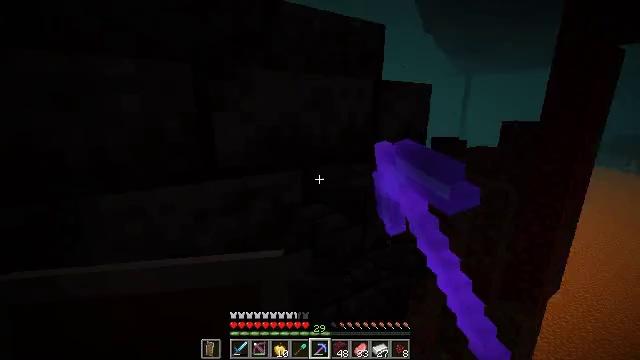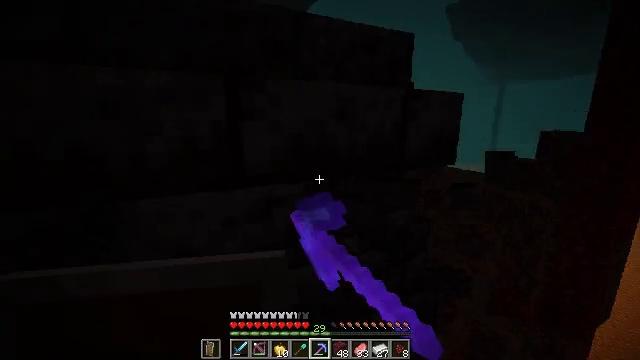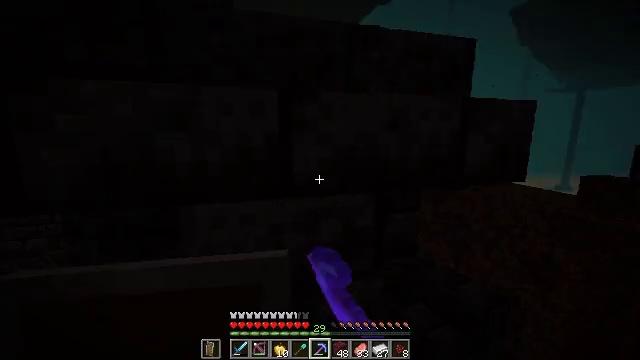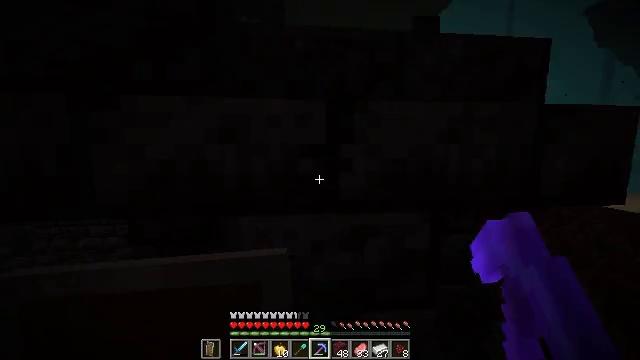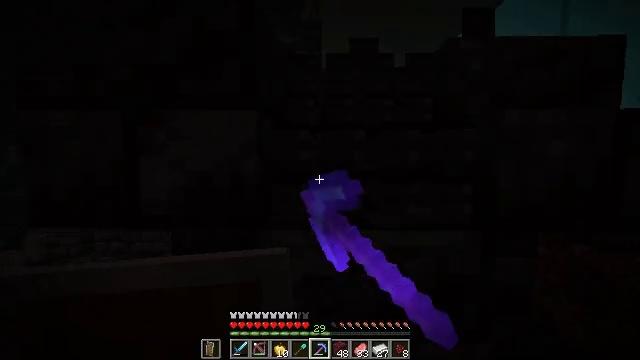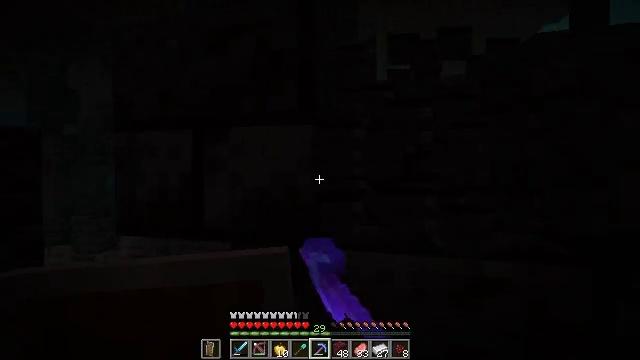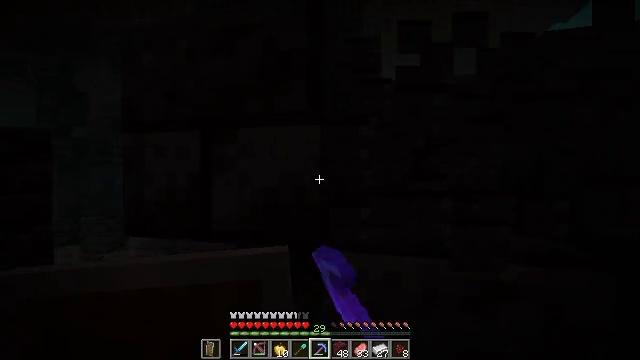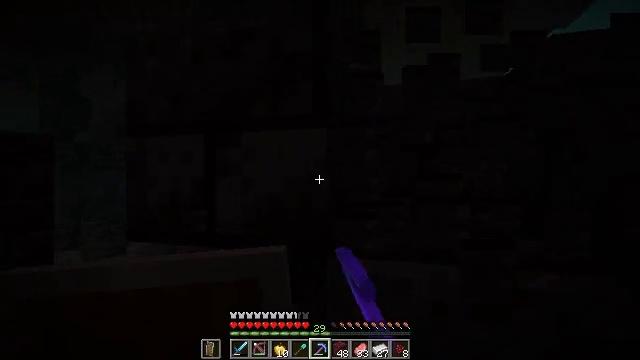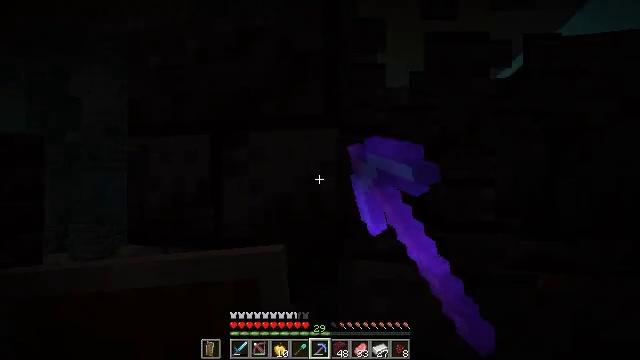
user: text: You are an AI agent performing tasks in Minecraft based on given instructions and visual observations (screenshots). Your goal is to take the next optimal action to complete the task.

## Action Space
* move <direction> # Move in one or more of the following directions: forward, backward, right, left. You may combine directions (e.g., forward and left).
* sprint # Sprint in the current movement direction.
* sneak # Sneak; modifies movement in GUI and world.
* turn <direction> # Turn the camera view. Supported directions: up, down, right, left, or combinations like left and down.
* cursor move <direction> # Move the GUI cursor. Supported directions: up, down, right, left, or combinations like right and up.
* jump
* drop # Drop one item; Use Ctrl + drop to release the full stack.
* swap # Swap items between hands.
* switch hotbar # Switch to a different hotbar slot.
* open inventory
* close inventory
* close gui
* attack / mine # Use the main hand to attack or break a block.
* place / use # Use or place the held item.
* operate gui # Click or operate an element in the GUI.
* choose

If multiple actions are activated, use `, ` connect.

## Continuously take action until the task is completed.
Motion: motion action
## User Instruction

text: Gather the polished blackstone brick stairs for re-use.
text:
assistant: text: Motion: move forward and move right, sneak, turn left and up, attack / mine
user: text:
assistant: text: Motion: move forward, sneak, turn left and up, attack / mine
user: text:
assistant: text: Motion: move forward, sneak, turn left and up, attack / mine
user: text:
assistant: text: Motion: move forward, sneak, turn left and up, attack / mine
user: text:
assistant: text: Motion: move forward and move left, sneak, turn left and up, attack / mine
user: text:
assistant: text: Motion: move left, sneak, turn left, attack / mine
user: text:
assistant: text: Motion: move left, sneak, turn up, attack / mine
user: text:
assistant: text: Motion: move left, sneak, turn right, attack / mine
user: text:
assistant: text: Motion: sneak, attack / mine